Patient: sex M, age 73
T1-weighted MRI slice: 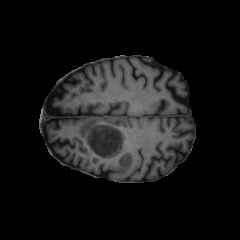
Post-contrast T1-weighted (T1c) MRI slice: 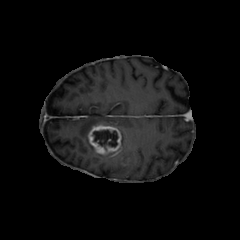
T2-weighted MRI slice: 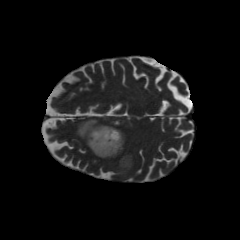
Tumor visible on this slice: yes
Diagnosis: Glioblastoma, IDH-wildtype
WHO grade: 4